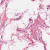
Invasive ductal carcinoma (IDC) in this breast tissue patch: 0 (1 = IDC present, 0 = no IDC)